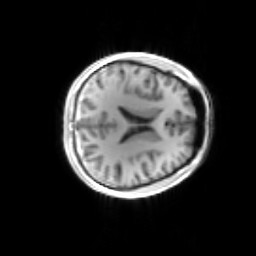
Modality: inplaneT1
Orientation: axial
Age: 21
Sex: male
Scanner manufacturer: siemens
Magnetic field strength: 3 T
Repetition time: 1.2 s
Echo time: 0.00251 s